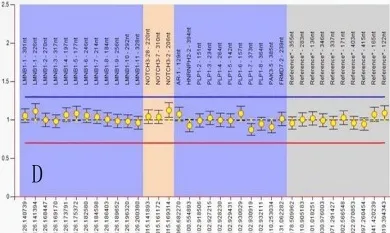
Multiplex ligand-dependent probe amplification (MLPA) experiment. III-11. Were normal.
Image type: pathology (immunostaining)